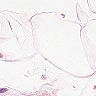
Metastatic tissue present: no